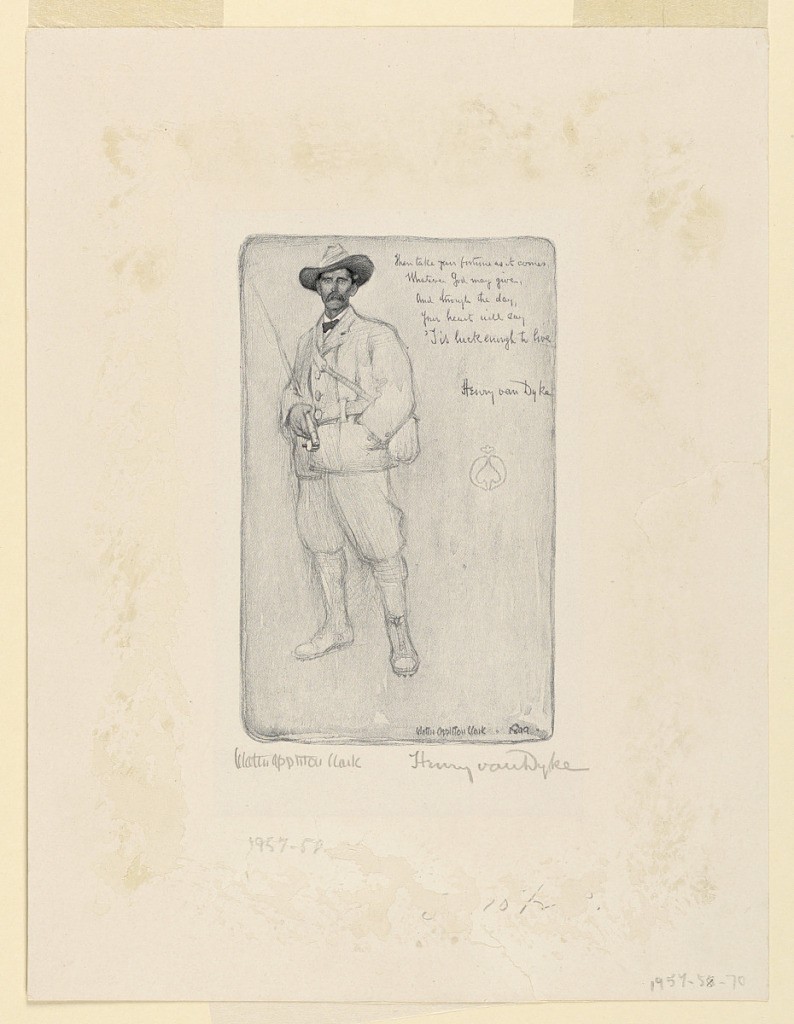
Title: Trial proof: Portrait of Henry van Dyck
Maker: Walter Appleton Clark, American, 1876–1906
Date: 1899
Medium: Ink on paper
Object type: Print
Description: Henry van Dyck (1852-1933), the writer, is seen standing in fishing dress. He holds a rod in his right hand.